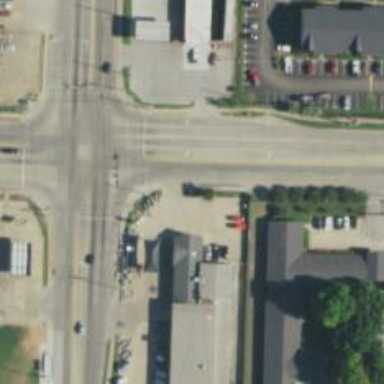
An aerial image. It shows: Tertiary road with separate sidewalks.